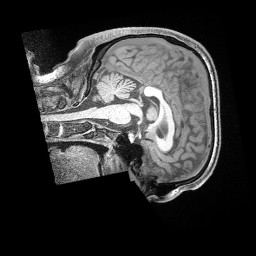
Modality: T1w
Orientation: sagittal
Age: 35
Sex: male
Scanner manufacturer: siemens
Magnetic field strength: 3 T
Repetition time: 2 s
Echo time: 0.00211 s